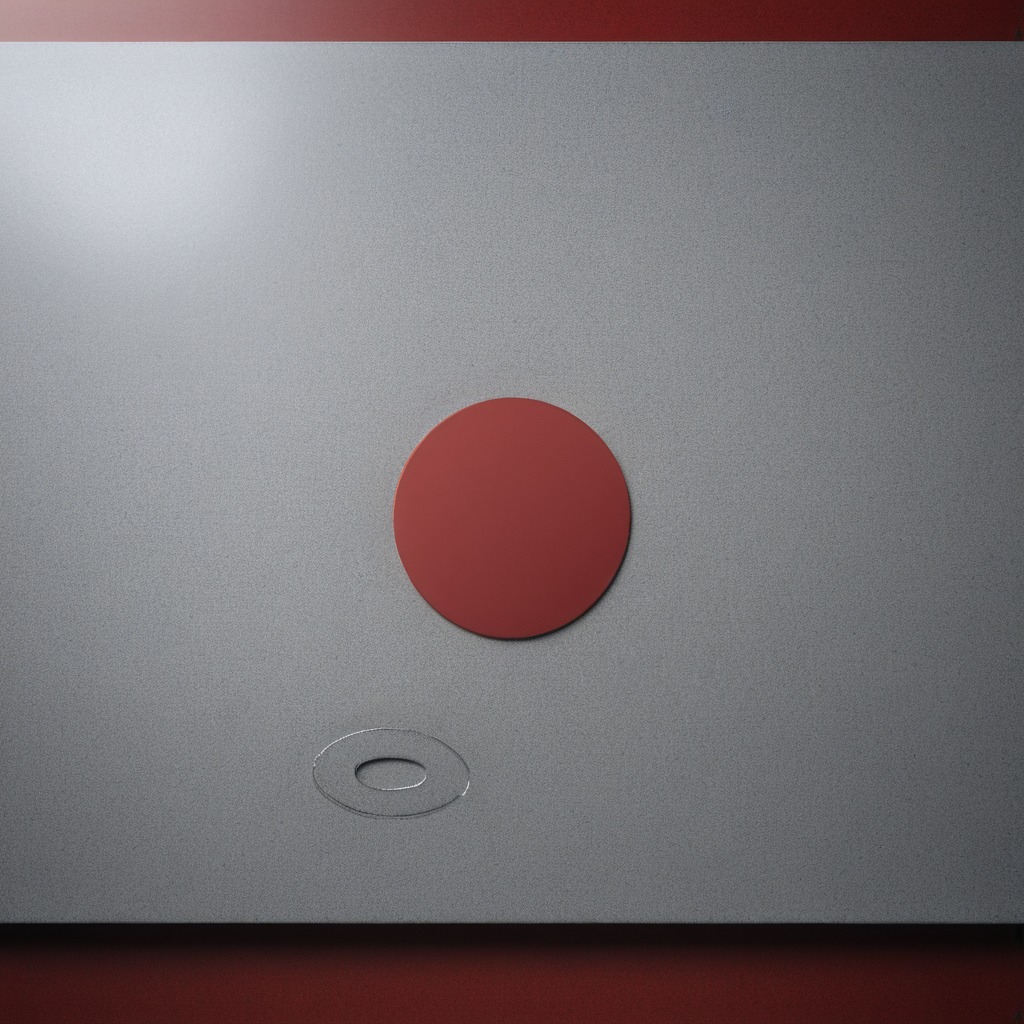
A flat metal washer is lying on the clean granite tabletop inside a workshop under bright overhead lighting crisp shadows high clarity worn but beneath the mat